Field crop: maize
Growth stage: 2
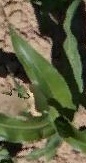
Species: maize